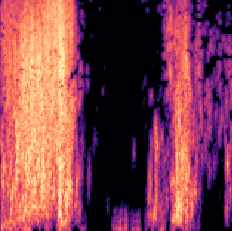
Sound class: Sea waves